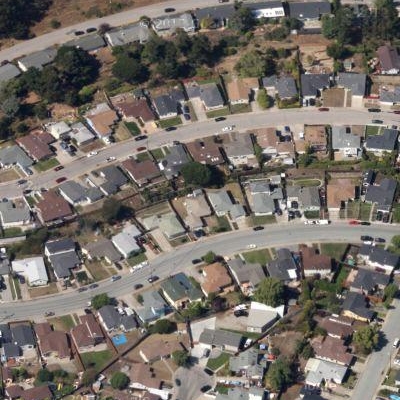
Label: Resident